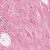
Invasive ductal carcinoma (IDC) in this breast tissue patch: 0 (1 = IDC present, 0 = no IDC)